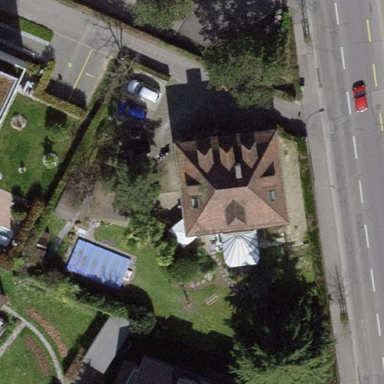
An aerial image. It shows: Detached building with hipped roof.